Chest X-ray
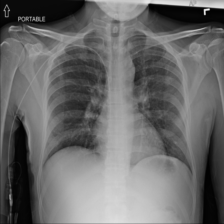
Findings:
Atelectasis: negative
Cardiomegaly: negative
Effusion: negative
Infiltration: negative
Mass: negative
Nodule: negative
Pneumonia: negative
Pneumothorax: negative
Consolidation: negative
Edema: negative
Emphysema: negative
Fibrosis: negative
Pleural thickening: negative
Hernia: negative